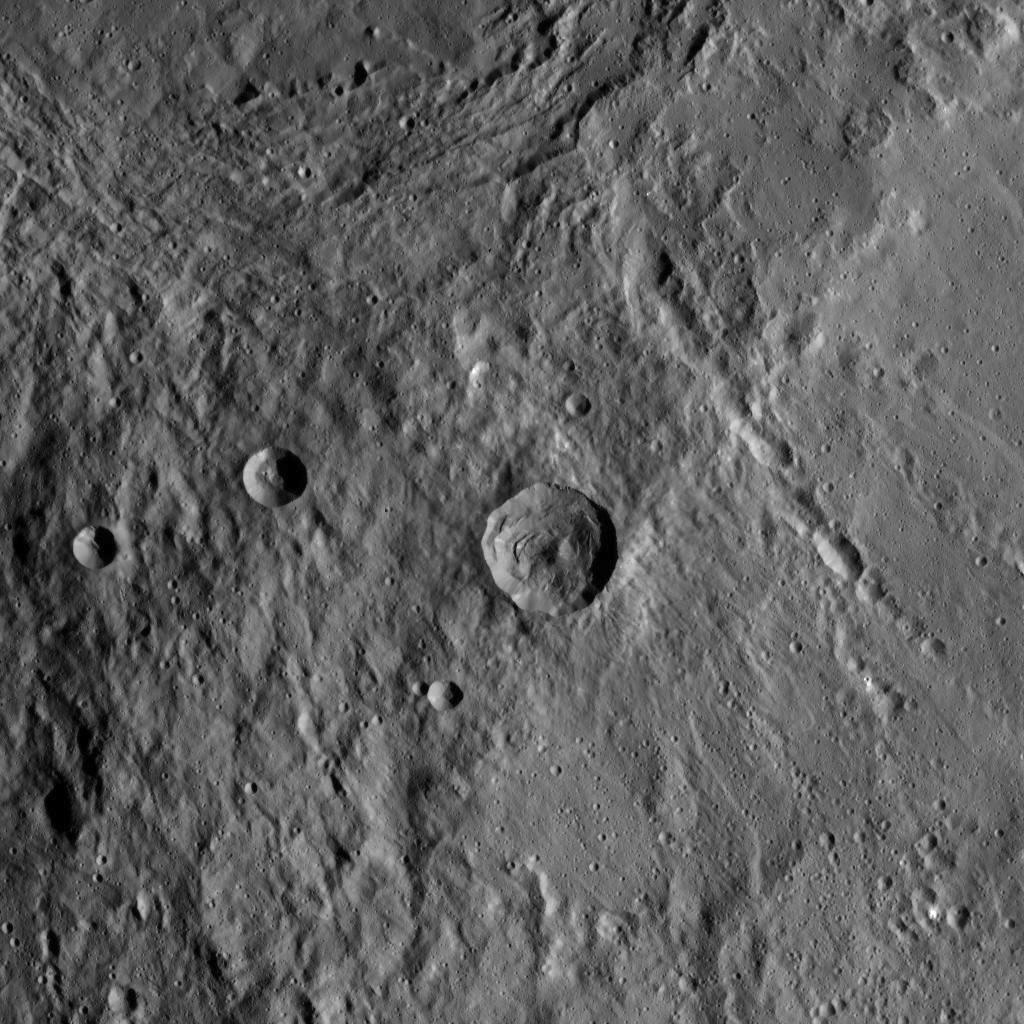
Two Giants Meet Dawn, Ceres, dwarf planet